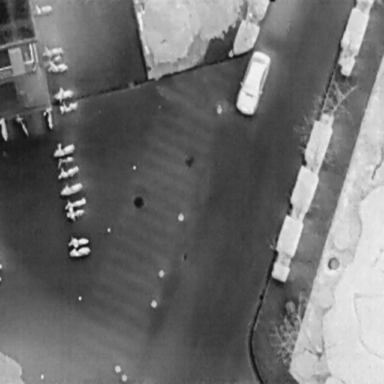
There is a Car in the infrared image.